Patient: sex F, age 57
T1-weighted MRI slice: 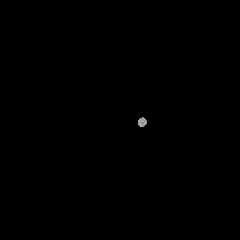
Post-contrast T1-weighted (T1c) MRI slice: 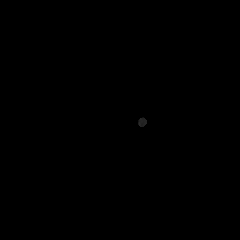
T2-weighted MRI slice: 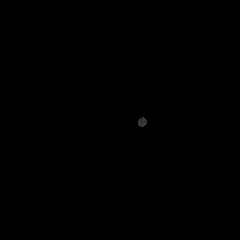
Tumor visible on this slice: no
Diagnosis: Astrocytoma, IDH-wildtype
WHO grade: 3